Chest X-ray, PA view. Patient: 22 years old, sex M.
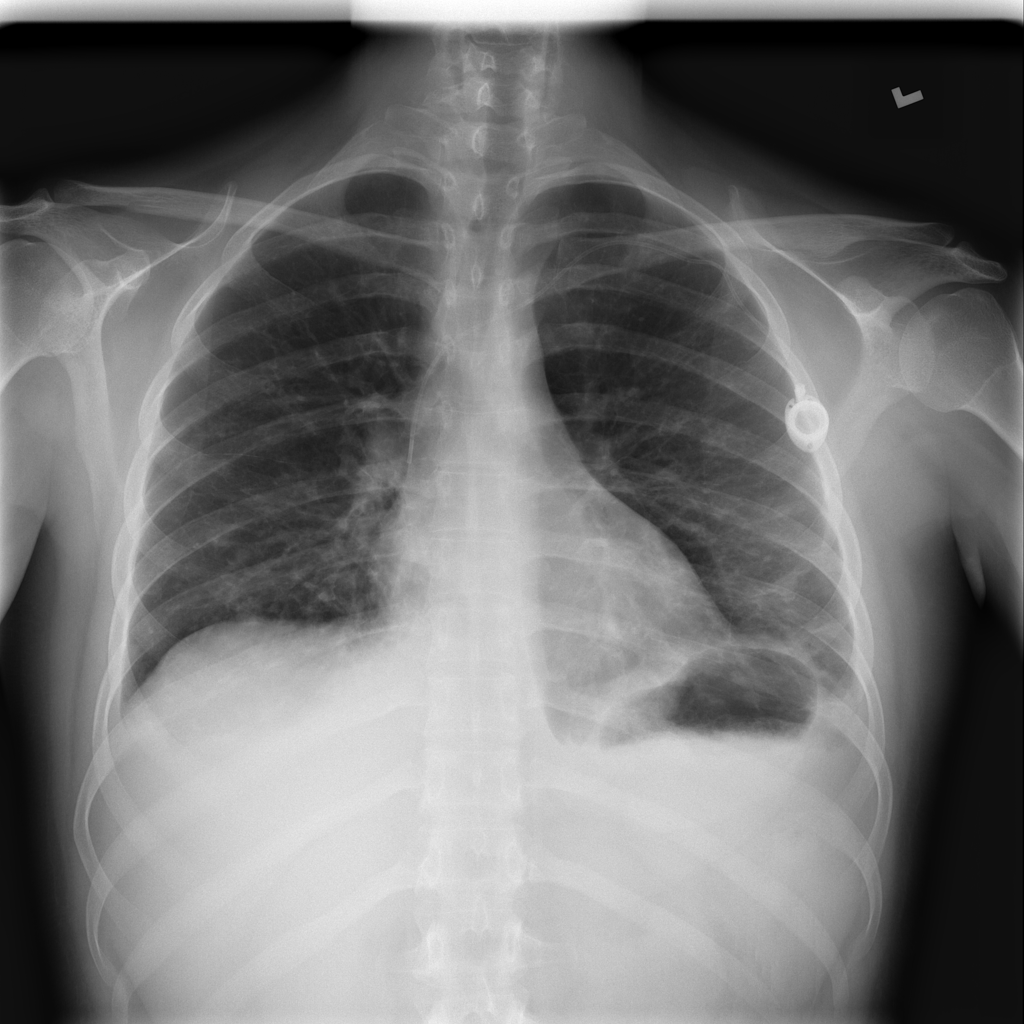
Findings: No Finding